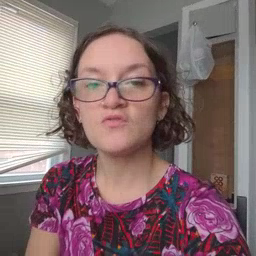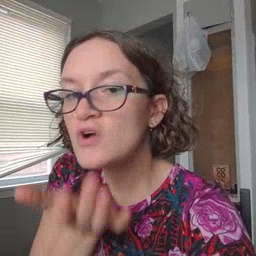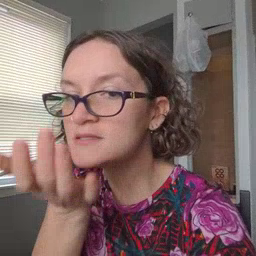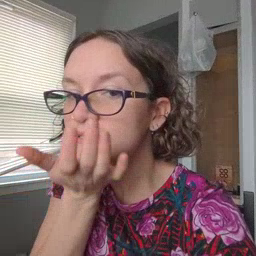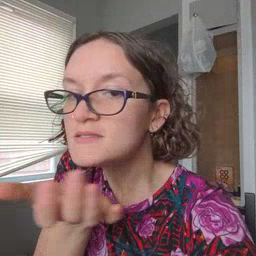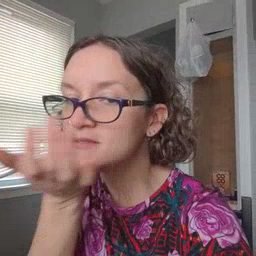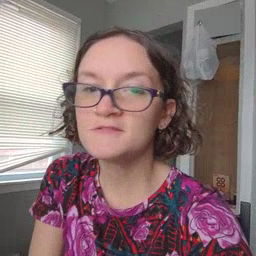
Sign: grass